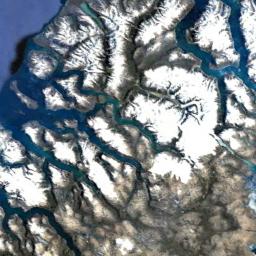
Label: snowberg